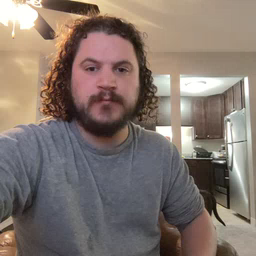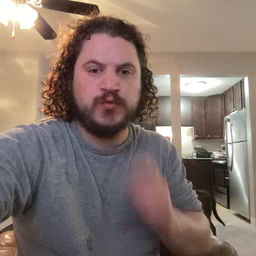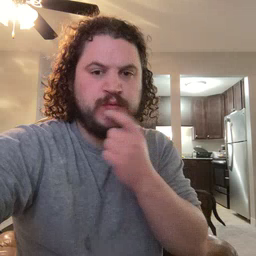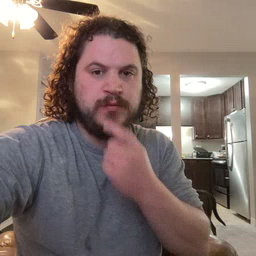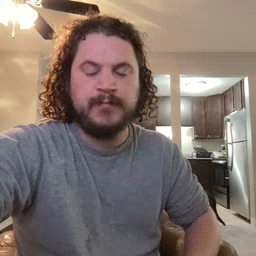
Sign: tooth